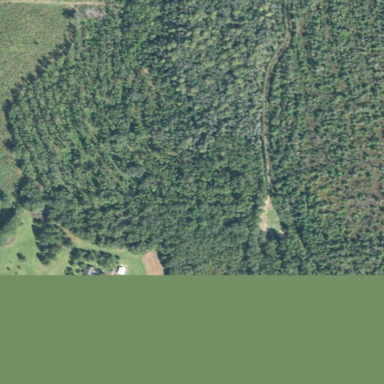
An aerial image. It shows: Forest dominated by needle-leaved trees.